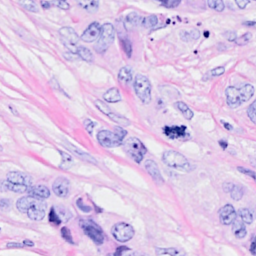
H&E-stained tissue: Breast